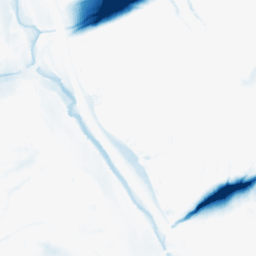
Category: morphological
Decomposition family: morphological_ellipse
Decomposition parameters: operation: closing
width: 50
height: 20
Upsampling method: quadratic
Upsampling parameters: scale: 8
Upsampling scale: 8